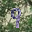
Label: 9